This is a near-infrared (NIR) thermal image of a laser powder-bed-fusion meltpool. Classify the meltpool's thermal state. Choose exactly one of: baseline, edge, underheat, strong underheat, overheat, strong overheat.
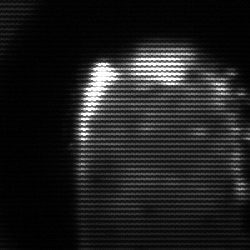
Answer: baseline